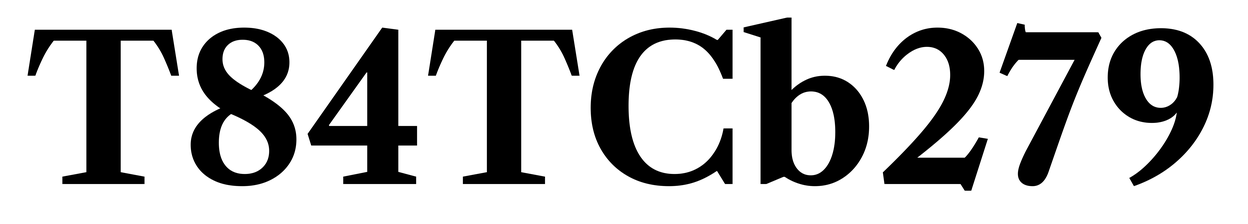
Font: LibreCaslonText_Bold